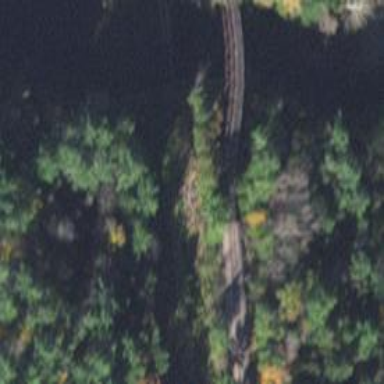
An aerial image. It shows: Bridge over railway line.